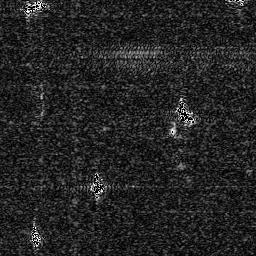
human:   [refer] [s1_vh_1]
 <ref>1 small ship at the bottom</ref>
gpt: <box>[[34, 67, 39, 77, 0]]</box>